Question: I am trying to apply the alpha beta pruning algorithm to this given tree.

I am stuck when I hit node C because after expanding all the children of B, I give A >= -4, I then expand C to get I =-3, which IS greater than -4 (-3 >= -4). Do I therefore, update A to -3? If so do I then afterwards, prune J and K because -3 >= -3 ? When I worked through the example, I pruned, J, K, M and N. I am really uncertain about this =(
EDIT:
Another question: After exploring B and passing the value of B to A, do we pass this value to C and thus to I? I saw an example that this was the case. Here it is: <URL>
However, in this example, <URL>, it doesn't seem to pass down values, instead it seems to only propagate values upwards. I am not sure which one is correct or if it makes a difference at all.
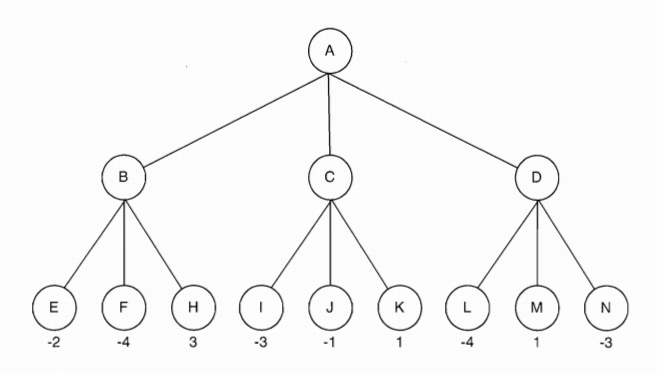
Answer: After expanding all the children of 'B', then 'A' has 'a=-4, b='.
When you get to 'I', then 'a=-4, b=-3'. 'a < b' so 'J' and 'K' are not pruned. They would need to be evaluated to make sure that they're not less than -3, lowering the evaluation of 'C'. The value of 'A' is updated to 'a=-3, b=' after 'C' is expanded. You can't use the updated alpha value of 'A' when evaluating 'J' because it wouldn't have been updated yet.
'J' and 'K' would be pruned if 'I' was -5 instead. In that case it wouldn't matter what 'J' and 'K' are because we already know the evaluation of 'C' is worse than 'B' because '-5 < -4', and 'J' and 'K' can only make that worse.
Each node passes the alpha and beta values to its children. The children will then update their own copies of the alpha or beta value depending on whose turn it is and return the final evaluation of that node. That is then used to update the alpha or beta value of the parent.
See <URL> for example:
'''
function alphabeta(node, depth, a, b, Player)
if depth = 0 or node is a terminal node
return the heuristic value of node
if Player = MaxPlayer
for each child of node
a := max(a, alphabeta(child, depth-1, a, b, not(Player)))
if b <= a
break // Beta cut-off
return a
else
for each child of node
b := min(b, alphabeta(child, depth-1, a, b, not(Player)))
if b <= a
break // Alpha cut-off
return b
// Initial call
alphabeta(origin, depth, -infinity, +infinity, MaxPlayer)
'''